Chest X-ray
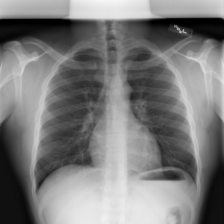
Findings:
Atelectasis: negative
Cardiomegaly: negative
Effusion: negative
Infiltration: negative
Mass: negative
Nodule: negative
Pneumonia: negative
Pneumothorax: negative
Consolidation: negative
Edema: negative
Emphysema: negative
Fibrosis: negative
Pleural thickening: negative
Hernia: negative